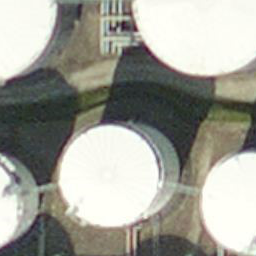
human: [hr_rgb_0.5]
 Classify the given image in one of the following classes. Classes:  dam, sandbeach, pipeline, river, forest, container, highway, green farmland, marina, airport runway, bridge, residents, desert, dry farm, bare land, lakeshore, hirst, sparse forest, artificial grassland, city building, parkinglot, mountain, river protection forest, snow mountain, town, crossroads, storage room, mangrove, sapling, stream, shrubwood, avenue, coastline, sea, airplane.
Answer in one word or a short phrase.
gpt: storage room